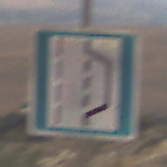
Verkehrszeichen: NothalteUndPannenbucht
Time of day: Midday
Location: Outdoor (Nature)
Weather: PartlyCloudy
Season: NotSpecified
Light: Natural